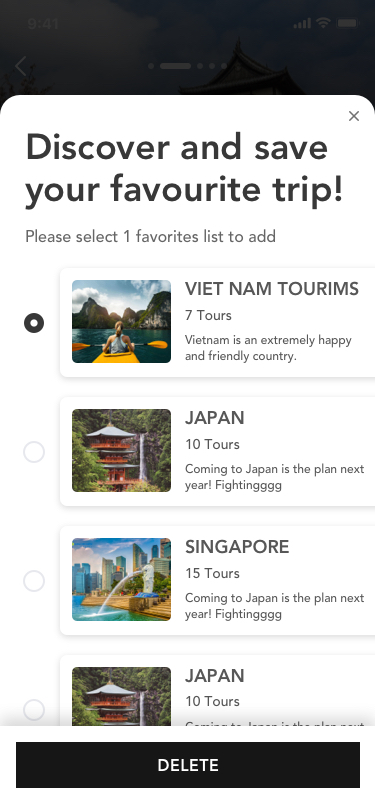
Text in this UI design:
14/16
3 DAYS ( 20   22 Mar 2019 )
$512
Description
Destination
Route
Review
Tour code:
NNSGN5843-007-200719VN-H
Nagoya
& Tokyo
May 20
Ha Noi
Nagota
May 21
Nagota
With over two million inhabitants, Nagoya (名古屋) is Japan's fourth most populated city. It is the capital of Aichi Prefecture and the principal city of the Nobi plain, one of Honshu's three large plains and metropolitan and industrial centers.
About
Discover and save your favourite trip!
VIET NAM TOURIMS
Vietnam is an extremely happy and friendly country.
7 Tours
JAPAN
Coming to Japan is the plan next year! Fightingggg
10 Tours
SINGAPORE
Coming to Japan is the plan next year! Fightingggg
15 Tours
JAPAN
Coming to Japan is the plan next year! Fightingggg
10 Tours
Please select 1 favorites list to add